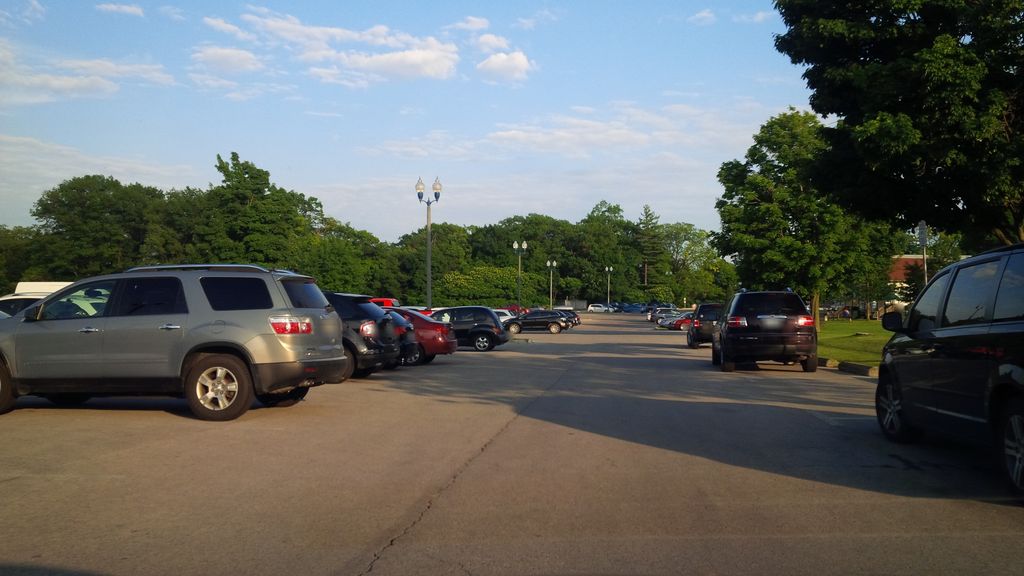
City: hamilton